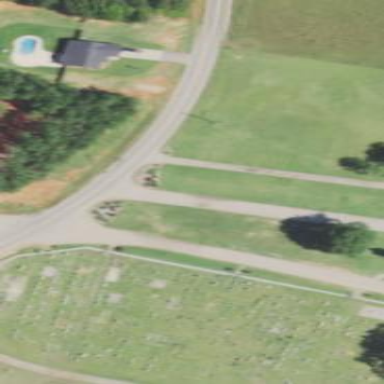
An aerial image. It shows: Graveyard.